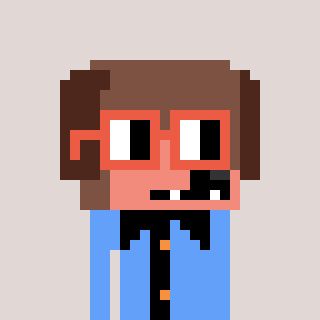
a pixel art character with square orange glasses, a dog-shaped head and a blue-colored body on a warm background